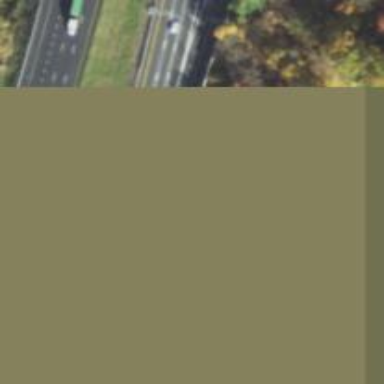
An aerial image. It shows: Motorway junction.